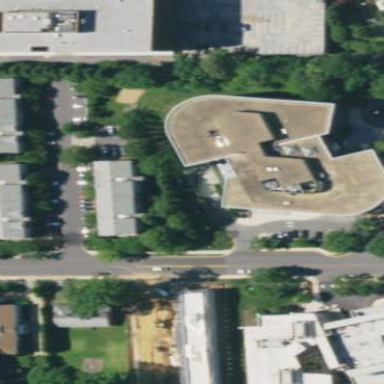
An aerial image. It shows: Office building.